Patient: sex F, age 34
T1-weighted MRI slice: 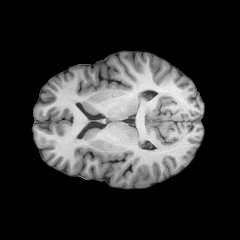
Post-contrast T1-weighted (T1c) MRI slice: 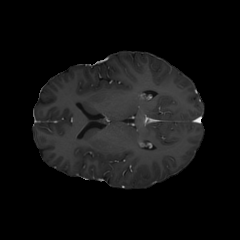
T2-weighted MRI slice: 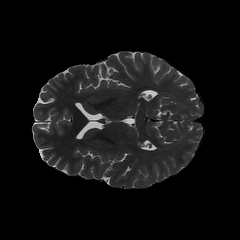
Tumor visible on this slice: no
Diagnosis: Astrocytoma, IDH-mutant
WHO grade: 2